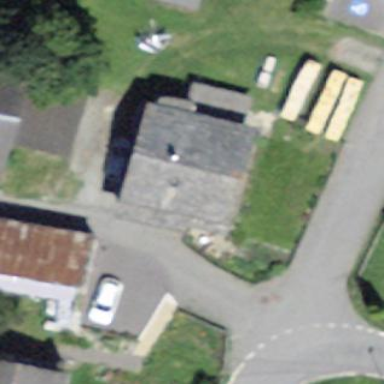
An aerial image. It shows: Gabled roof house.